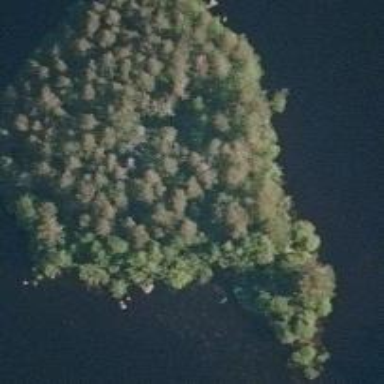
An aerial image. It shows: Island covered with dense forest.